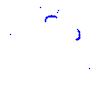
Particle: kaon